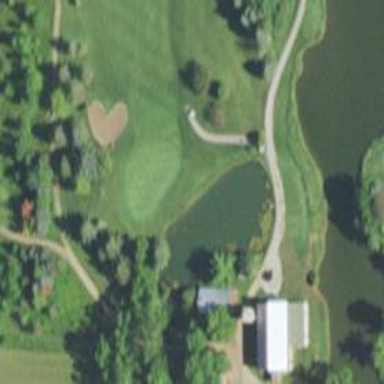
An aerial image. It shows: View of golf hole.